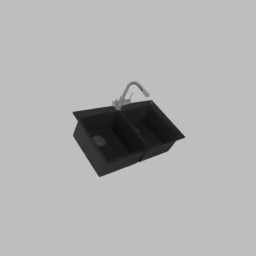
Label: appliances